Aerial crown-view tile of a tropical tree (Barro Colorado Island, Panama), acquired 20241216:
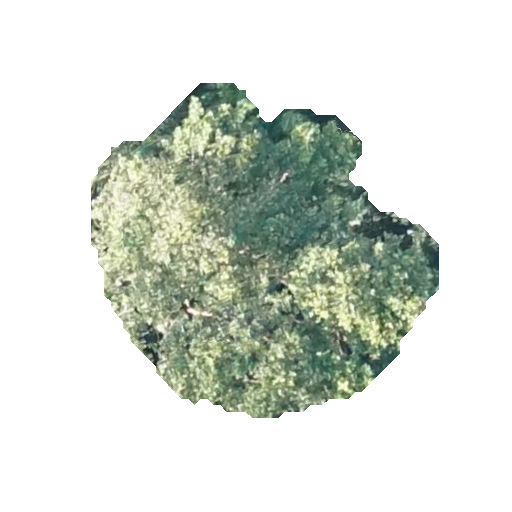
Species: Hieronyma alchorneoides
GBIF accepted scientific name: Hieronyma alchorneoides
Crown area: 116.455 m²